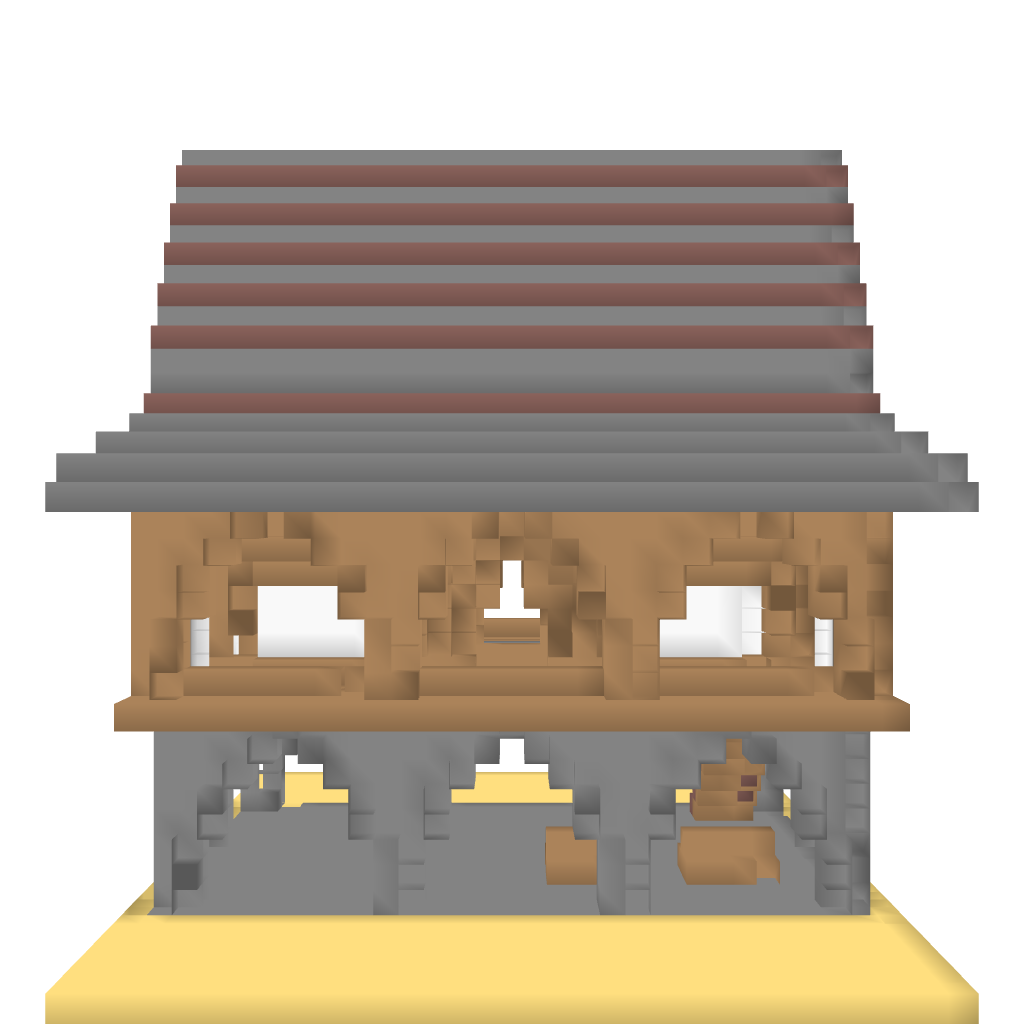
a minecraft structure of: farm house bad low quality